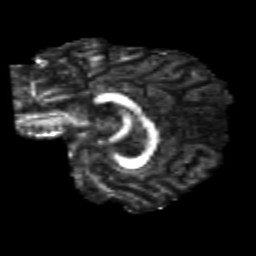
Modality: FA
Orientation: sagittal
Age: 21
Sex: female
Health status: healthy
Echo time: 0.074 s